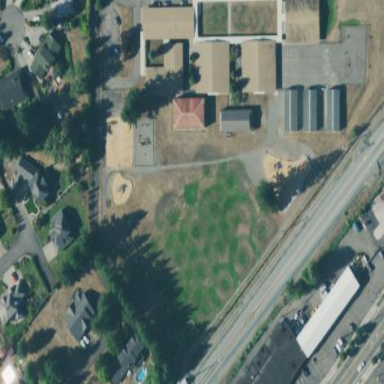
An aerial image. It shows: School.